Question: How to put a subtotal in multiple cells?

'''
AggregationSubtotalBuilder totalBase = sbt.sum(total_, config.getColumn("base").getCol());
AggregationSubtotalBuilder member_count = sbt.text("Total Employes :", config.getColumn("code").getCol());
jrb.subtotalsAtGroupFooter( emp_number_group, member_count, totalBase );
'''
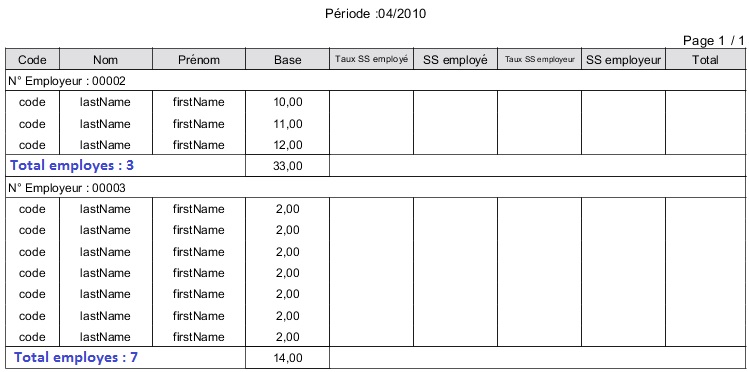
Answer: Worked with some tricks
'''
Class ComponentPosition
private static void recalculateWidth(String name, DRDesignList list, int availableWidth) throws DRException {
for (int i=0;i<list.getListCells().size();i++) {
DRDesignListCell listCell = list.getListCells().get(i);
DRDesignComponent component = listCell.getComponent();
if (component instanceof DRDesignList){
for (DRDesignComponent cp : ((DRDesignList)component).getComponents()){
Integer colSpan = colSpans.get( cp.getName() );
if (colSpan!=null){
int w = 0;
for (int j=0;j<colSpan;j++){
w += list.getListCells().get(i+j).getComponent().getWidth();
list.getListCells().get(i+j).getComponent().setWidth(0);
}
cp.setWidth(w);
component.setWidth(w);
}
}
}
}
'''
Then 'ComponentPosition.colSpans.put(memeber_count.getName(), 3);'